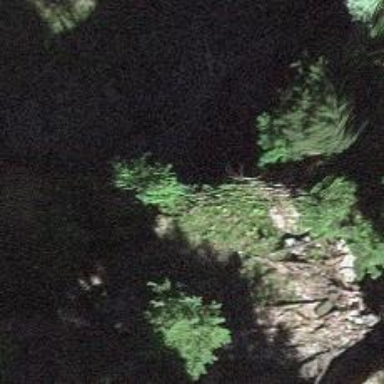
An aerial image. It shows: Cliff in nature.